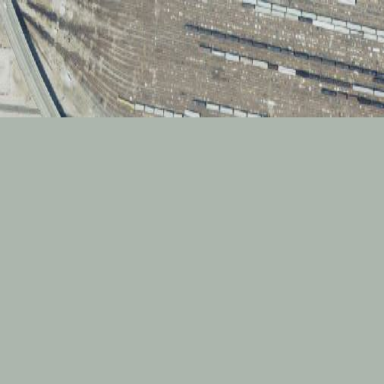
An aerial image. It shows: Railway junction area used for railway purposes.